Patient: sex F, age 75
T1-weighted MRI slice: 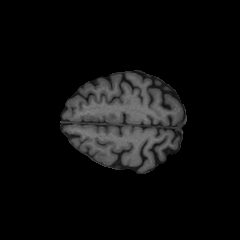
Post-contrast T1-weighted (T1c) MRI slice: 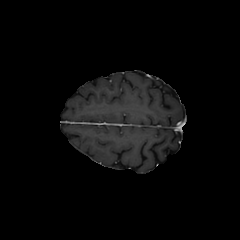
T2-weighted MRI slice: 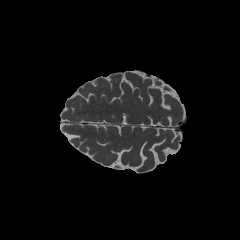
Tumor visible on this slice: no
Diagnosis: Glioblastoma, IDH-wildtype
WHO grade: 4